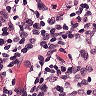
Metastatic tissue present: no